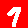
Digit: 7